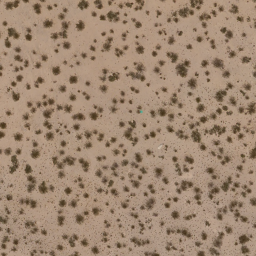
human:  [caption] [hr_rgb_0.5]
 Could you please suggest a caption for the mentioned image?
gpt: This is a chaparral .

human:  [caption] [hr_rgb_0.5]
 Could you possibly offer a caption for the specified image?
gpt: There are some grey plants scattered on the ground .

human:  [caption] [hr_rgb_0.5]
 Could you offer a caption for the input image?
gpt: Lots of plants scattered on the ground. .

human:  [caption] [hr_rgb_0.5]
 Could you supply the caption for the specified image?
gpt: Lots of plants scattered in the loess ground. .

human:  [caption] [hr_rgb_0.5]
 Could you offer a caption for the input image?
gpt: Some grey plants are scattered in the loess ground .